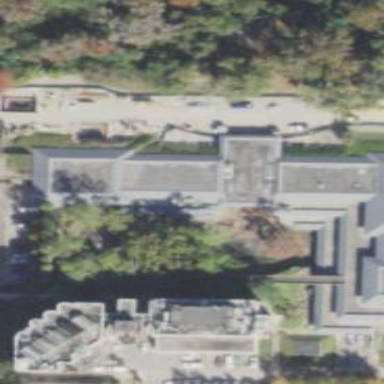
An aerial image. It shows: University building with blue roof.